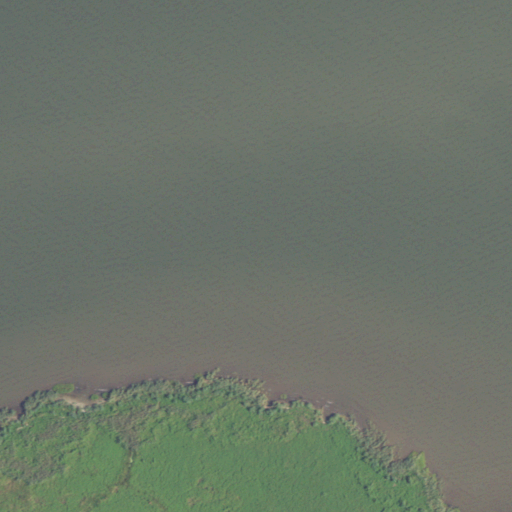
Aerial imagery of cape in Louisiana named Raccoon Point containing open water and herbaceous wetlands